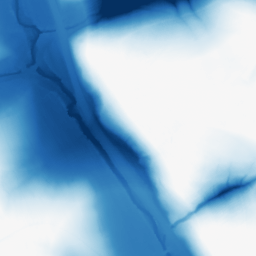
Category: morphological
Decomposition family: morphological
Decomposition parameters: operation: closing
size: 100
Upsampling method: bspline
Upsampling parameters: scale: 4
Upsampling scale: 4